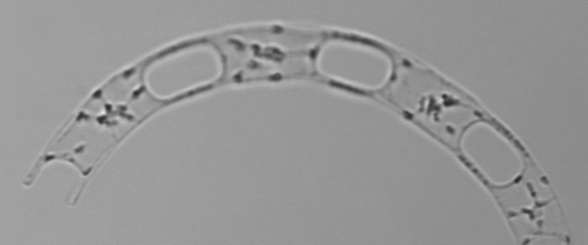
Label: Eucampia